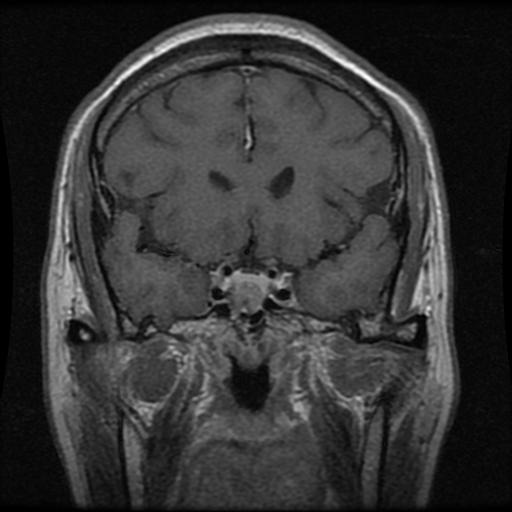
Label: pituitary